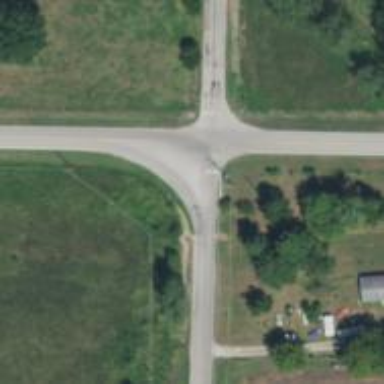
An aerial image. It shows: Stop road.